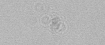
Label: camera_spot